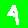
Digit: 4